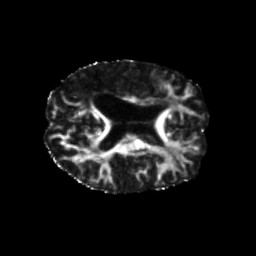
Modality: FA
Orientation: axial
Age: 69
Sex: female
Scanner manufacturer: siemens
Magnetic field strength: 3 T
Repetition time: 5.25 s
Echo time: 0.08 s